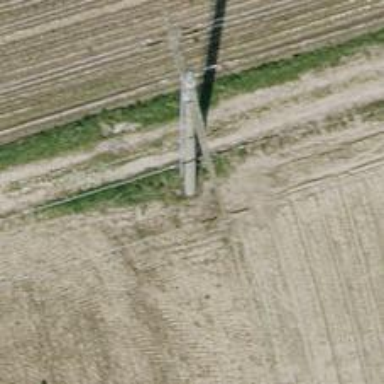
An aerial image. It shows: Concrete power tower.